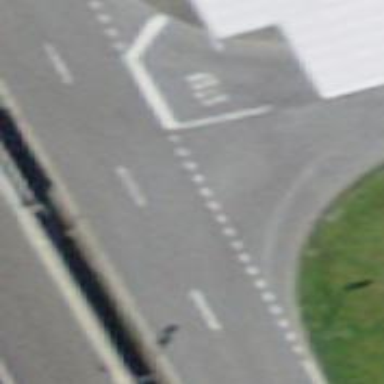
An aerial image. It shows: Road with stop sign.